Field crop: tomato
Growth stage: 1
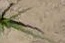
Species: cyperus